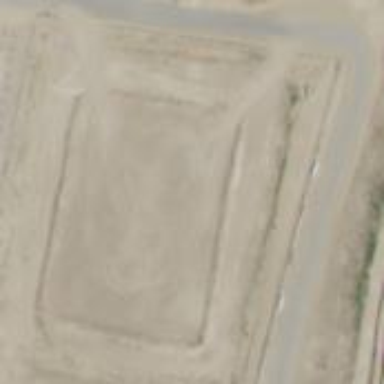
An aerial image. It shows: Motocross raceway.